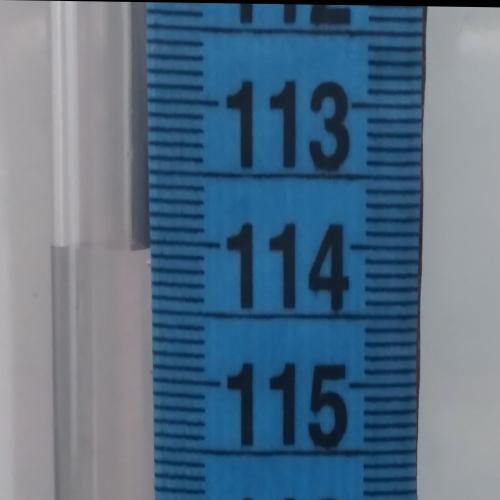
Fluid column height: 114.1 cm